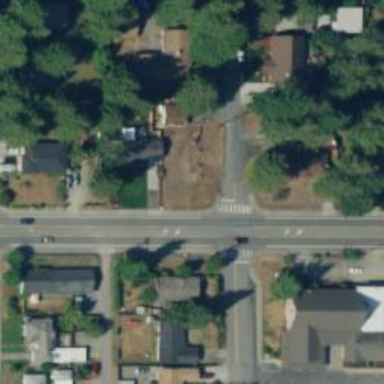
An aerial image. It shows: Marked crossing on the road.